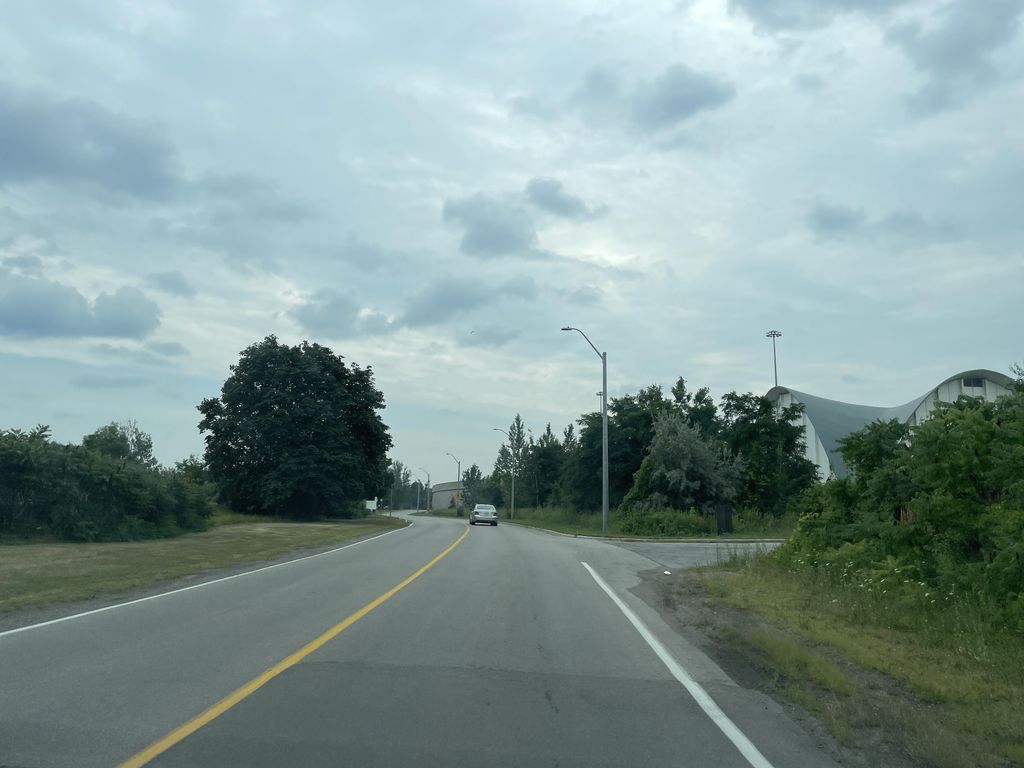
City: hamilton